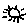
Label: sun